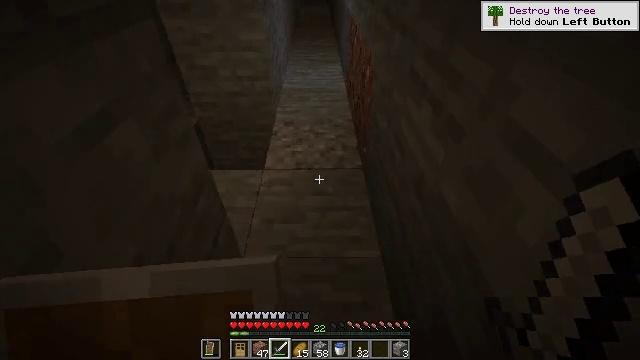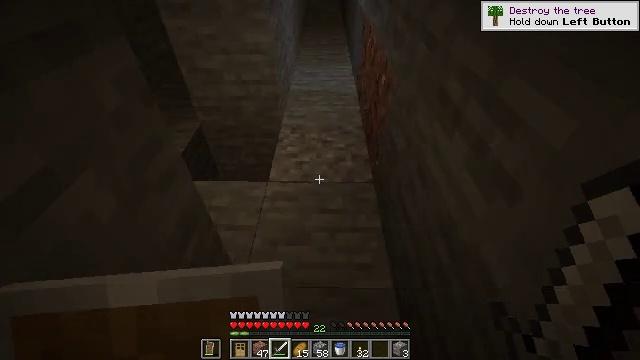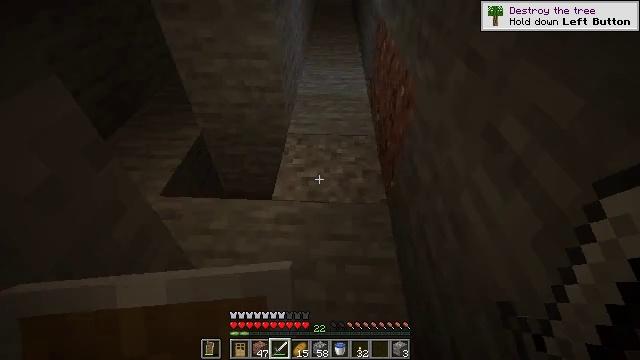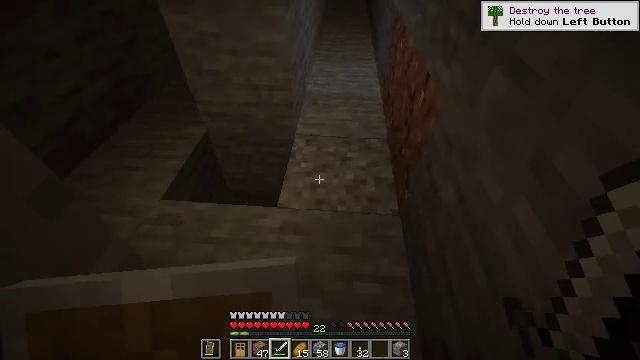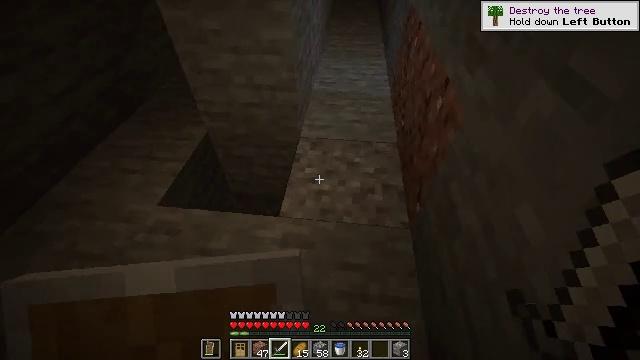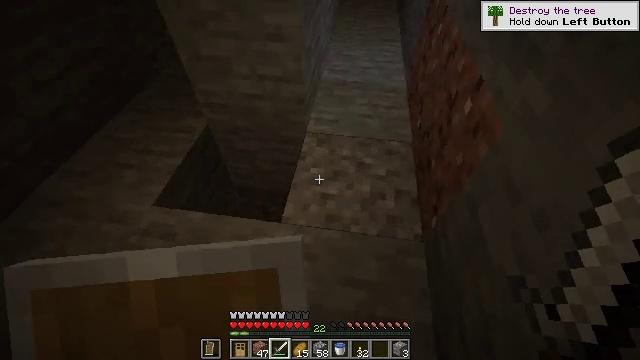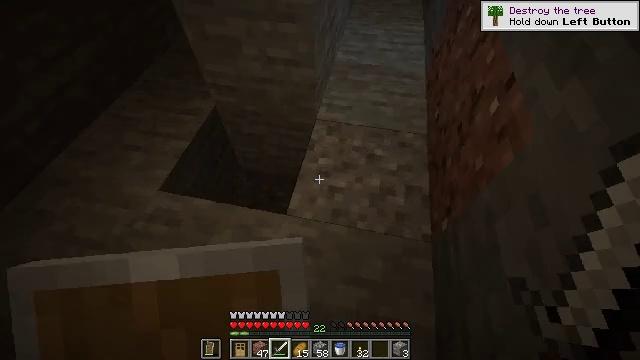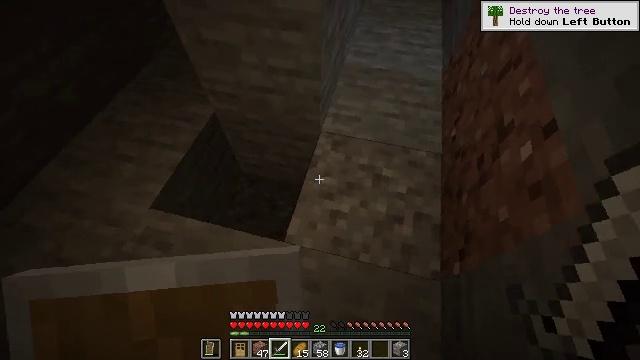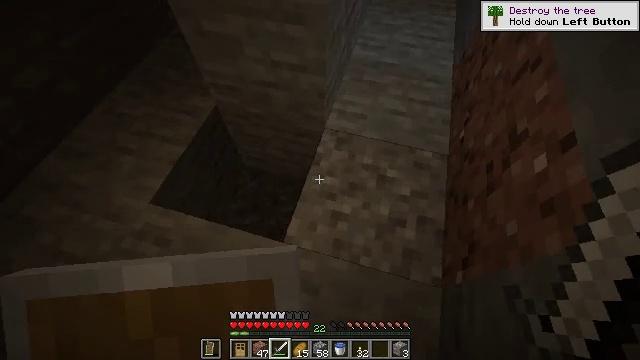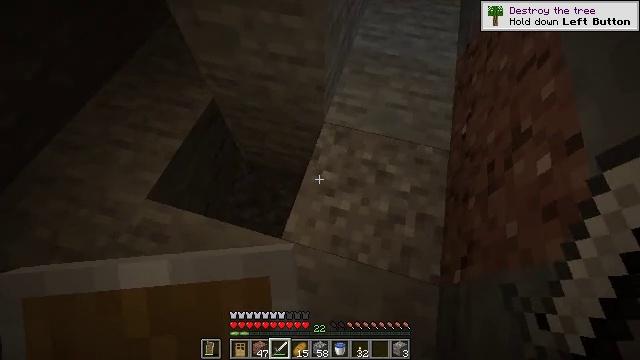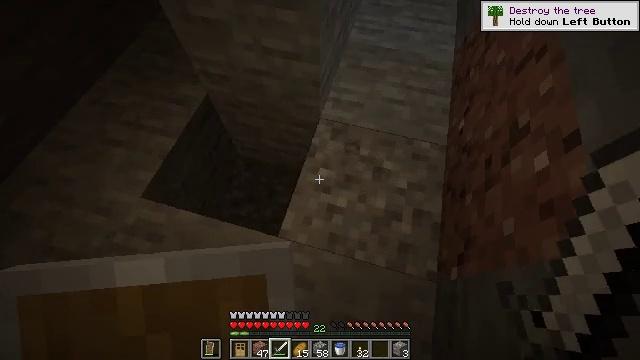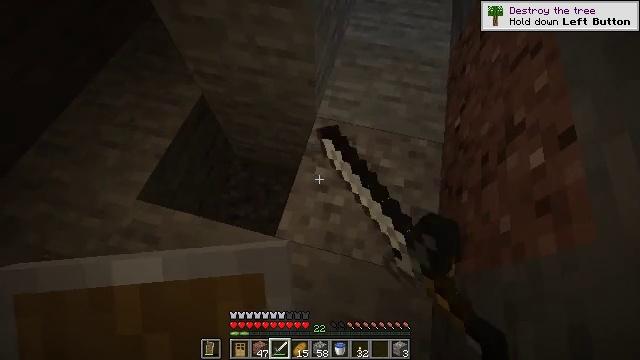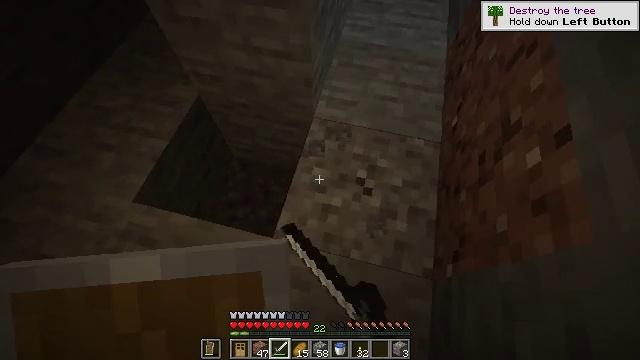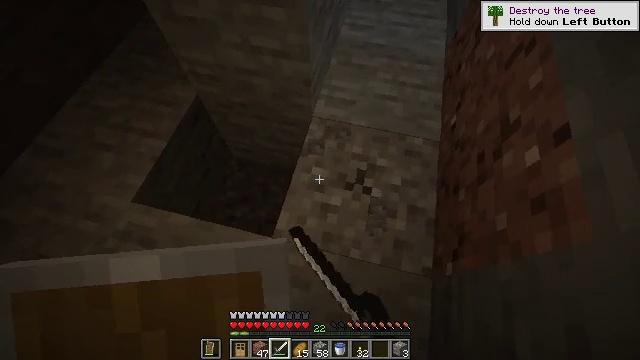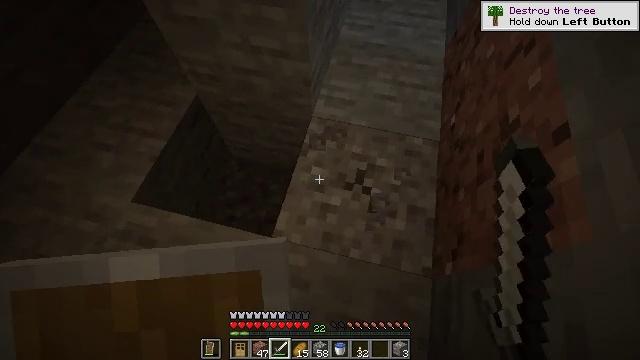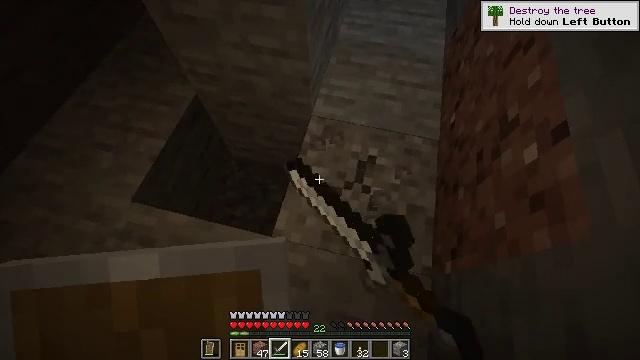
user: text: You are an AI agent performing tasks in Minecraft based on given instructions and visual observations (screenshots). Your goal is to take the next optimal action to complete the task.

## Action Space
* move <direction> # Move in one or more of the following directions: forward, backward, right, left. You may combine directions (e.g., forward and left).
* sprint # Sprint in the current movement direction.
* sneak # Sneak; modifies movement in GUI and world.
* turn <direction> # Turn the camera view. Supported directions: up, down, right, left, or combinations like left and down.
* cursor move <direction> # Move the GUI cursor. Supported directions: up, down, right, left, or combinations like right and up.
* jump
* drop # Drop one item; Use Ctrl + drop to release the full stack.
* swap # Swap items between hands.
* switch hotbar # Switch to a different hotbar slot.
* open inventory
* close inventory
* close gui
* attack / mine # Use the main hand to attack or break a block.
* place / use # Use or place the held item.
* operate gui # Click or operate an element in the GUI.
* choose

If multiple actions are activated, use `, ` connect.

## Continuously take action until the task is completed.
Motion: motion action
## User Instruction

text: Break the gravel block.
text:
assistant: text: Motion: move forward, turn left and down
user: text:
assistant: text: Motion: move forward, turn left and down
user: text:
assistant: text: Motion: move forward, turn left and down
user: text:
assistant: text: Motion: move forward, turn left and down
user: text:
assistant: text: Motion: move forward, turn left and down
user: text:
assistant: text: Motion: move forward, turn left and down
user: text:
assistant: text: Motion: turn left and down
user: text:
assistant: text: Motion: turn left and down
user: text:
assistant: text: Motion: turn down
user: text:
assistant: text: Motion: turn down, attack / mine
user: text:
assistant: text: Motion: attack / mine
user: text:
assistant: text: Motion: attack / mine
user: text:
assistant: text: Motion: attack / mine
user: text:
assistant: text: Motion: attack / mine
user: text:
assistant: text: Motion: attack / mine
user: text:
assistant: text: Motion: attack / mine
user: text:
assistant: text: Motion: attack / mine
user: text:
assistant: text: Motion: attack / mine
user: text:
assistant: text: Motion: attack / mine
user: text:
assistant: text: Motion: attack / mine
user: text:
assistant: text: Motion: attack / mine
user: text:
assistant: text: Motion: attack / mine
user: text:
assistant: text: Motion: attack / mine
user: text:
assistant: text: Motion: attack / mine
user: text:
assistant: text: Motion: attack / mine
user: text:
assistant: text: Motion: attack / mine
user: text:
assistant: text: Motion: attack / mine
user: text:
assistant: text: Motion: attack / mine
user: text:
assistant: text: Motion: attack / mine
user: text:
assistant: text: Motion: no_op